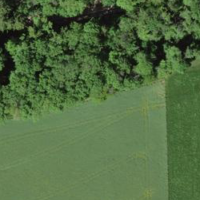
EUNIS habitat code: 52
Species observed at this site:
Melittis melissophyllum